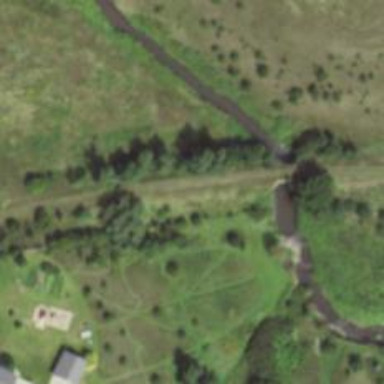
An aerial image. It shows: Abandoned railway.